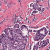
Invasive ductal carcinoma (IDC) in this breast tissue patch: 1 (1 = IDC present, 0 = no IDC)